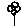
Label: flower